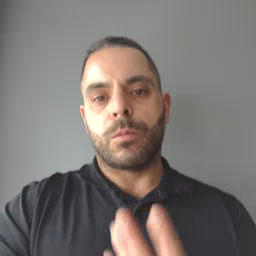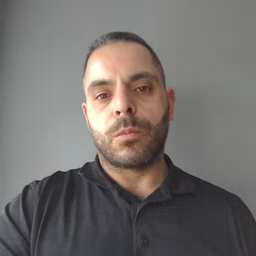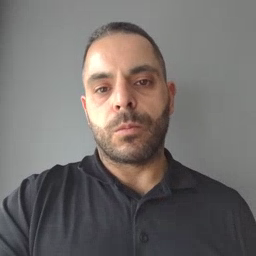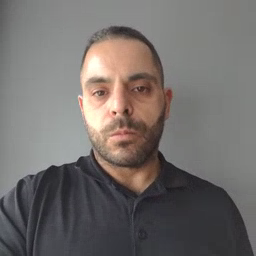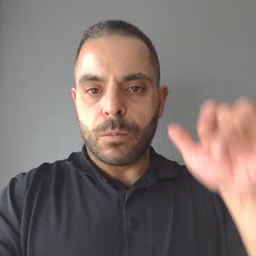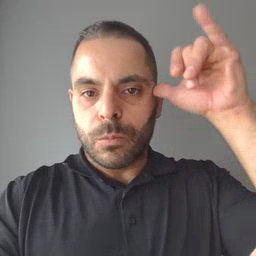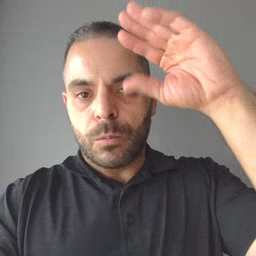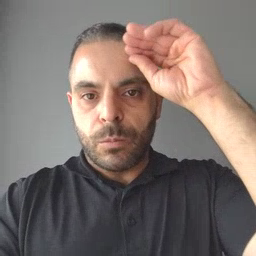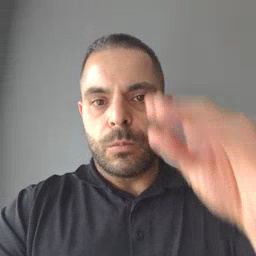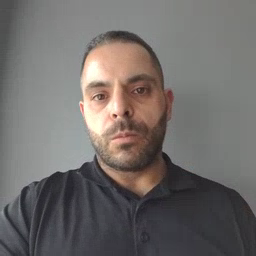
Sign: cowboy